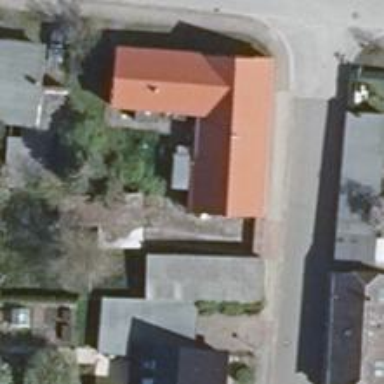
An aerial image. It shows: Residential building with flat grey roof. The building consists of multiple parts.